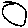
Label: circle